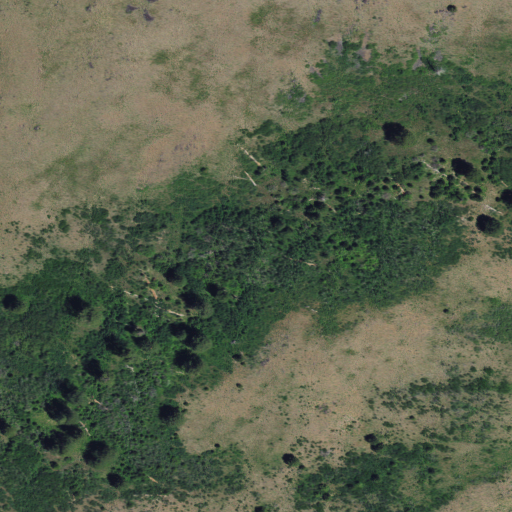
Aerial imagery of ridge(s) in Idaho named Grassy Ridge containing shrub, evergreen forest, grassland, mixed forest, and deciduous forest